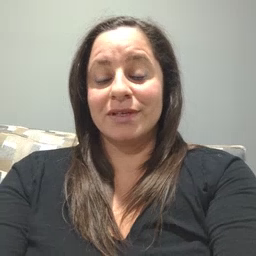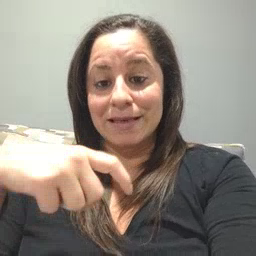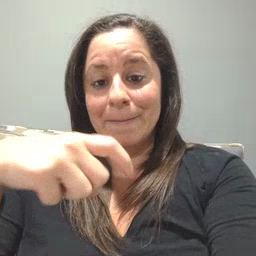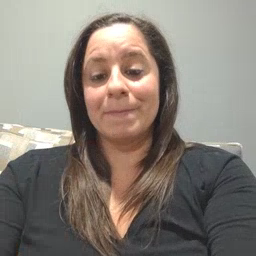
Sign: time